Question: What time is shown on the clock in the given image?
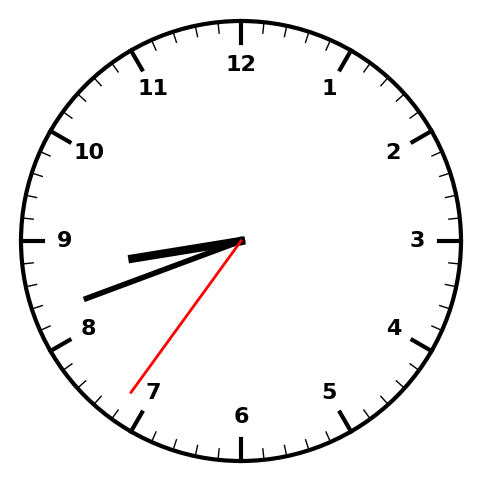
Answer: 08:41:36